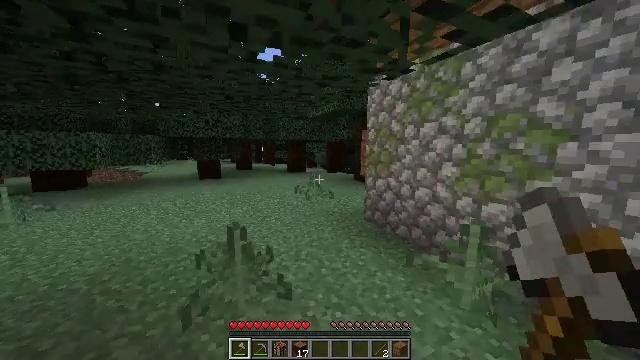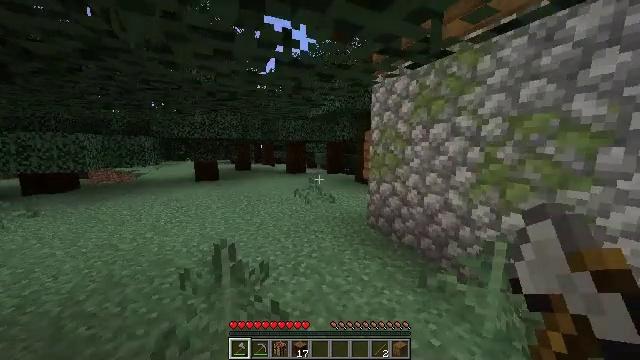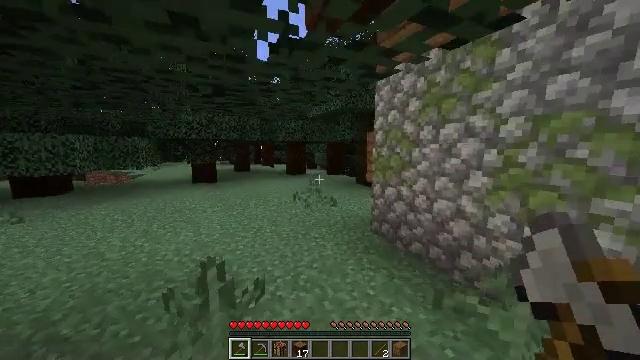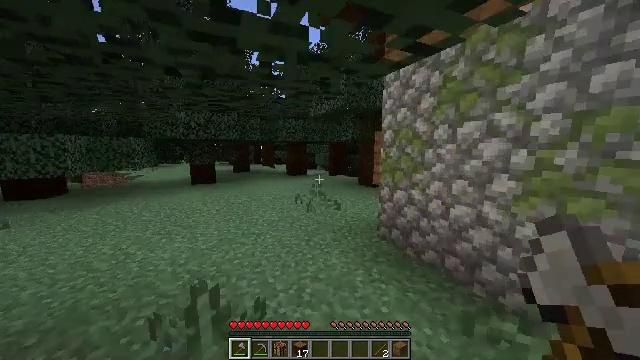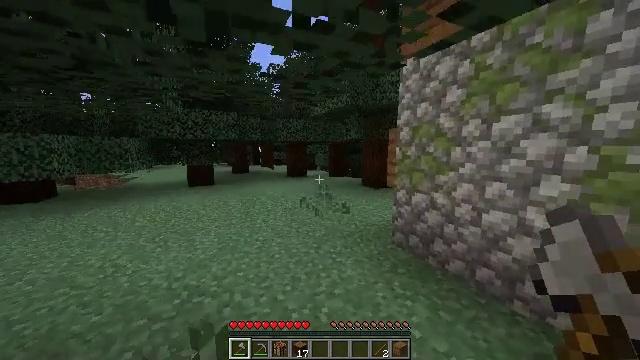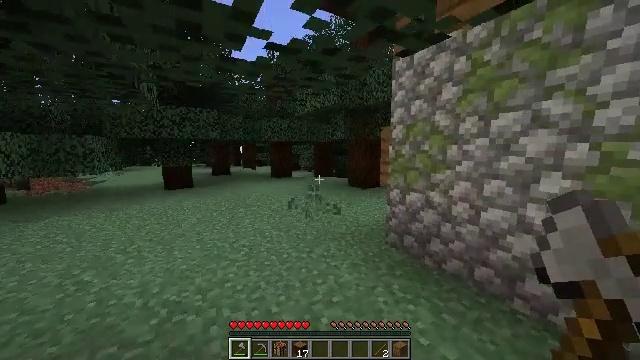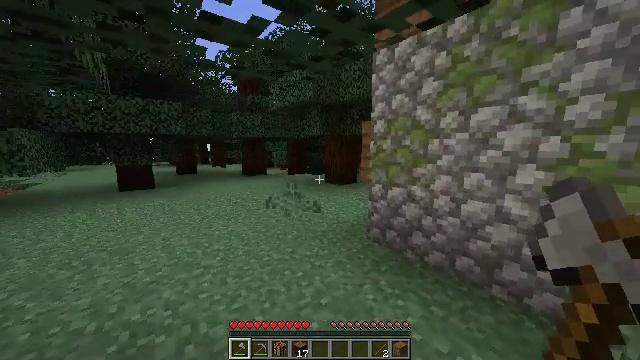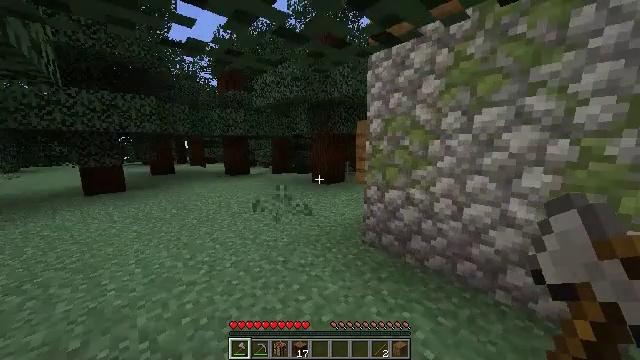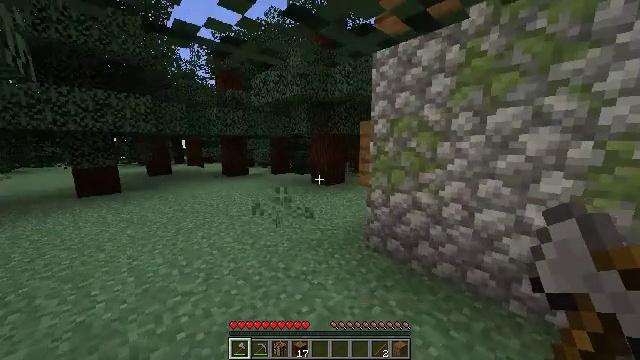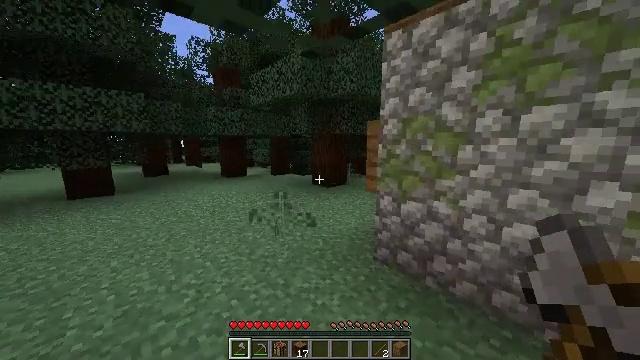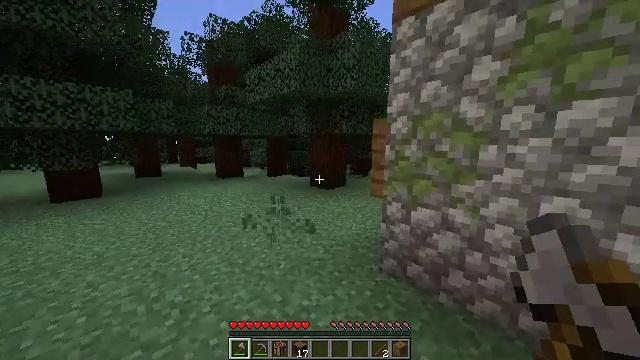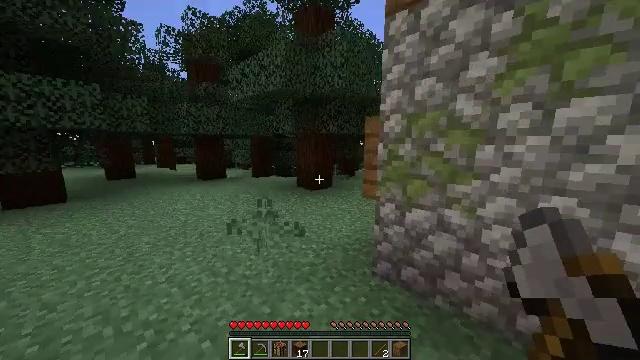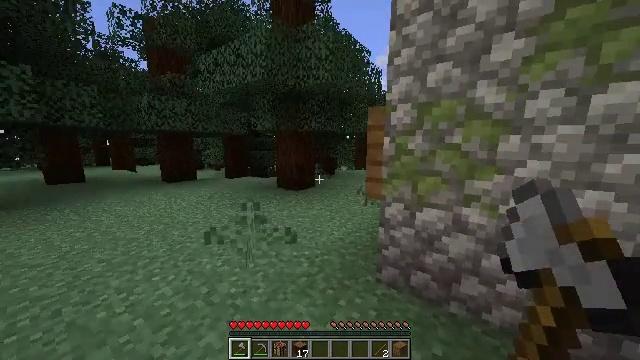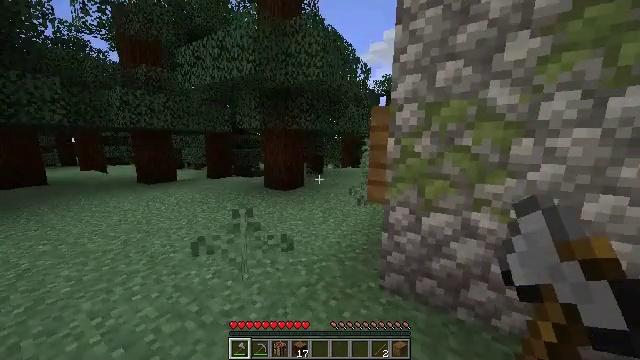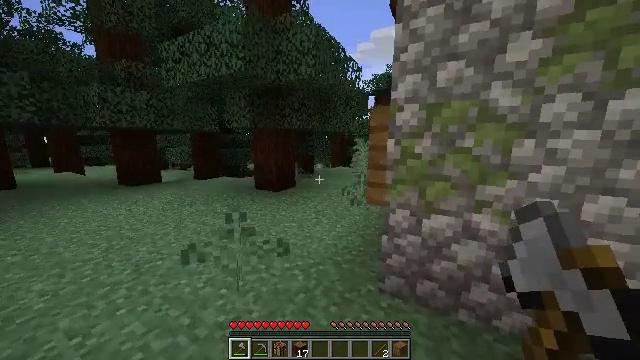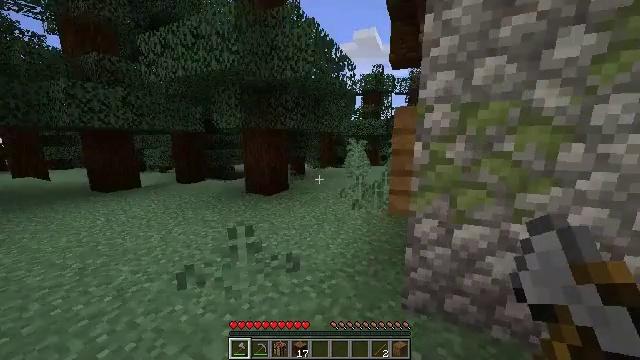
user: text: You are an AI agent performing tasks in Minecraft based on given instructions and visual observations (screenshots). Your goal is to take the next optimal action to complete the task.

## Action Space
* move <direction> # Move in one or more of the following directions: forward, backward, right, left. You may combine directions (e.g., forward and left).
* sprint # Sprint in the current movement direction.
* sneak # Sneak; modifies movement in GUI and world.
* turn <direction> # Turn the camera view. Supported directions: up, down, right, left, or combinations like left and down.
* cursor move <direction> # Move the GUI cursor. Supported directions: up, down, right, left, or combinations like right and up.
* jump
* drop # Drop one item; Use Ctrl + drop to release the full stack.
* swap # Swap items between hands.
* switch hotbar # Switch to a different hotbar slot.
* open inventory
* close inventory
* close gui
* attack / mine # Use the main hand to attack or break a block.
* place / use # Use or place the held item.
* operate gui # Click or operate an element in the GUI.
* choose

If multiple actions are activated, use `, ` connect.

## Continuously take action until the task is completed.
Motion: motion action
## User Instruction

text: Gather spruce leaves to collect foliage.
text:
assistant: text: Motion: move forward, sprint
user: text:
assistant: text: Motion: move forward, sprint
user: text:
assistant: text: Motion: move forward and move left, sprint
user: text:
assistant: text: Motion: move forward and move left, sprint
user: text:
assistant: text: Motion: move forward and move left, sprint, turn right
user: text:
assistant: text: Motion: move forward and move left, sprint, turn right
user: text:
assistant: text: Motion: move forward, sprint, turn right
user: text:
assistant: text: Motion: move forward, sprint
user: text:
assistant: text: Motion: move forward, sprint
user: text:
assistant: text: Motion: move forward and move left, sprint
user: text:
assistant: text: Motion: move forward and move left, sprint, turn right
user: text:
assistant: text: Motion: move forward and move left, sprint, turn right
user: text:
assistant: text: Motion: move forward and move left, sprint, turn right
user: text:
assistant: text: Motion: move forward and move left, sprint, turn right
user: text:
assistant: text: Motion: move forward and move left, sprint, turn right
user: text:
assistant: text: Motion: move forward and move left, sprint, turn right
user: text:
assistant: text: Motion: move forward and move left, sprint, turn right
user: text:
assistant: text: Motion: move forward and move left, sprint, turn right
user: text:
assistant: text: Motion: move forward and move left, sprint, turn right and up
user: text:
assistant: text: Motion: move forward and move left, sprint, turn right and up
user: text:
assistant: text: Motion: move forward and move left, sprint, turn right and up
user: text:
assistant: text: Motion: move forward and move left, sprint, turn right and up
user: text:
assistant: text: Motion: move forward and move left, sprint, turn right and up
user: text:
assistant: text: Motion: move forward and move left, sprint, turn right and up
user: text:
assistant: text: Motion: move forward and move left, sprint, turn right and down
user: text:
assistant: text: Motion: move forward and move left, sprint
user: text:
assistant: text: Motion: move forward and move left, sprint
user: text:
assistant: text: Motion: move forward and move left, sprint
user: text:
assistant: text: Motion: move forward and move left, sprint
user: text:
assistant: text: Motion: move forward and move left, sprint, turn right and up